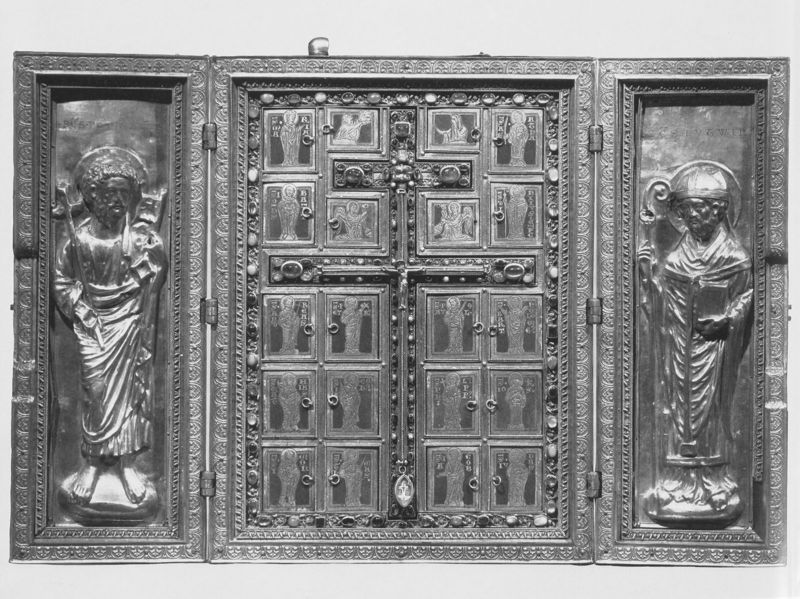
Titel: Kreuzreliquientryptichon aus Mettlach
Standort: Trier, Dom (EU - D - RP)
Schlagwörter: kleid, fächer, ornament, bart, silber, gewand, gold, mantel, krone, engel, relief, schrank, figuren, bischof, ornamente, metall, foto, buch, kreuz, schwarzweiss, altar, heiligenschein, christus, jesus, edelstein, mitra, heilige, schlüssel, petrus, schrein, fach, flügelaltar, triptychon, bischofsstab, krummstab